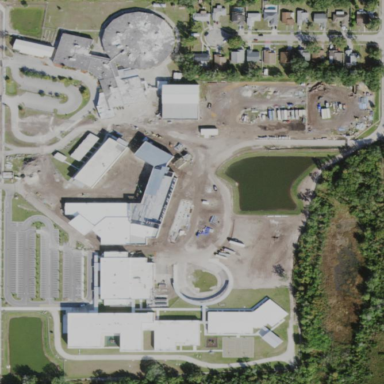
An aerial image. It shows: School.